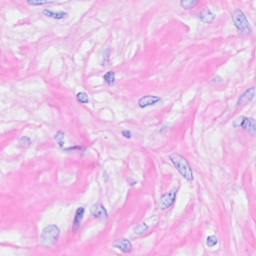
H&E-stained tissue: Breast